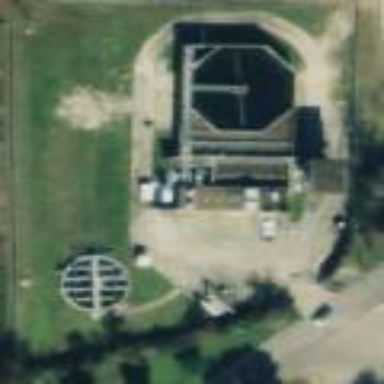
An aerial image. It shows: Man-made water works facility.